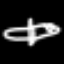
Label: airplane